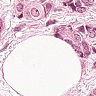
Metastatic tissue present: yes